Current action and preconditions to check: trajectory_clear

Your task: For each precondition in the list above, predict whether it will hold at this action.

Consider the current scene as observed from the mobile robot's camera, and analyze the predicted future states of all dynamic agents (e.g., people, animals, vehicles, or any moving entities) within the NEXT SECOND.

IMPORTANT: Only answer "very likely" if you are absolutely certain—based on strong, clear evidence—that a dynamic agent will violate the precondition in the predicted future state. Do NOT answer "very likely" for unlikely, ambiguous, or low-probability risks.

Ask yourself for each precondition: Is there a high probability, with clear and convincing evidence, that the predicted future states of any dynamic agent will interfere with the predicted future state of the currently executing action within the NEXT SECOND, causing that precondition to fail?

Assess the risk level based on these predictions. Use "likely" or "very likely" if motions create a clear risk of interference.

Use "neutral" or "improbable" if agents are nearby but their predicted paths are clearly diverging or non-conflicting.

Failure Risk Categories: "very improbable", "improbable", "neutral", "likely", "very likely"

Answer Format: Output ONLY the probability_of_failure value from these categories: "very improbable", "improbable", "neutral", "likely", "very likely"

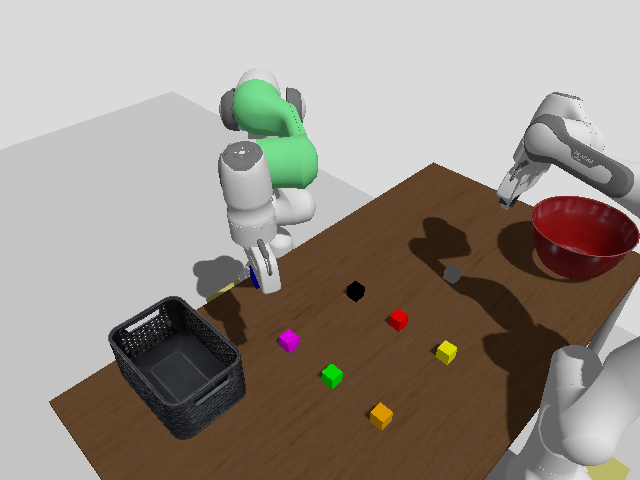

Answer: very improbable